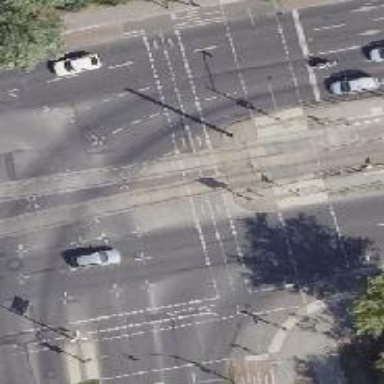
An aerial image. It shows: Concrete cycleway with asphalt surface. It has traffic signal crossing for cyclists.